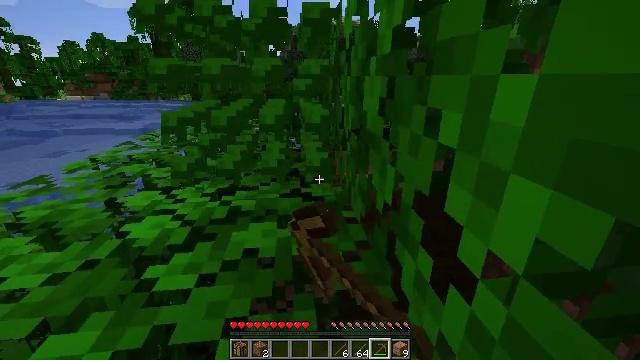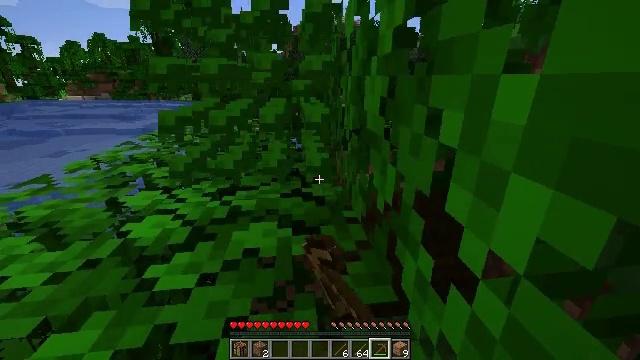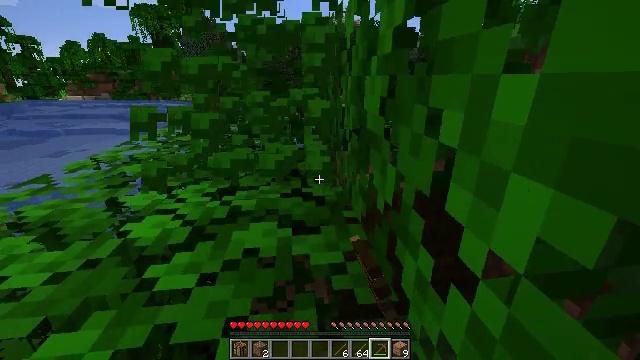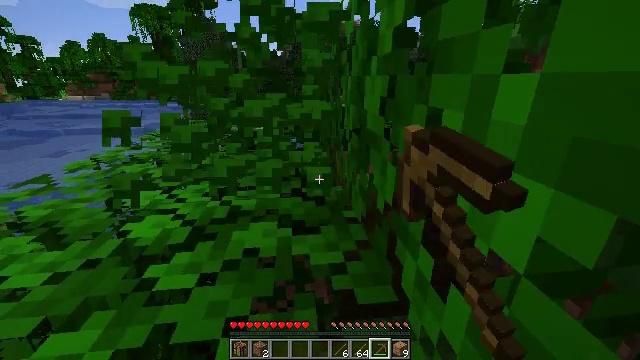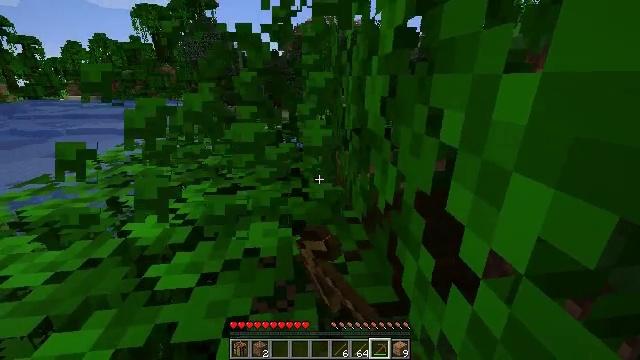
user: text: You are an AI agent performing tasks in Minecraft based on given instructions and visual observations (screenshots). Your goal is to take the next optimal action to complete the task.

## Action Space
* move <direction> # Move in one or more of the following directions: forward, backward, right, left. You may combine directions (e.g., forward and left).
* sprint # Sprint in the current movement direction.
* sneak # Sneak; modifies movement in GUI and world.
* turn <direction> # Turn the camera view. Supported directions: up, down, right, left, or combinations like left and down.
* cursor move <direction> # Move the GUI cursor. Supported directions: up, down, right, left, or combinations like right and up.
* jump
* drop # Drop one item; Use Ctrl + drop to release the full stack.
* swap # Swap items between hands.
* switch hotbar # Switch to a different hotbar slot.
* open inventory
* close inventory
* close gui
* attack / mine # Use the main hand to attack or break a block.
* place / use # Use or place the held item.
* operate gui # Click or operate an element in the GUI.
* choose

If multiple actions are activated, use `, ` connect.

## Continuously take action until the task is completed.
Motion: motion action
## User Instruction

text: Collect some oak leaves.
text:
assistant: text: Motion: attack / mine
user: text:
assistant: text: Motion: attack / mine
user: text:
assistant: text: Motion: attack / mine
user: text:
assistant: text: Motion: attack / mine
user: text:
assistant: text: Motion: attack / mine